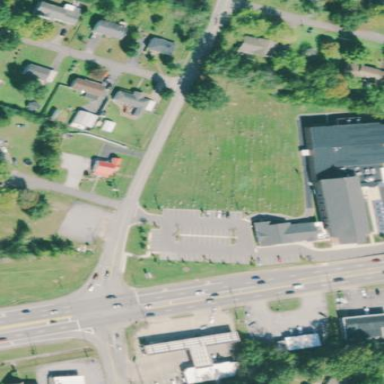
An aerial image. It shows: Cemetery.